Field crop: maize
Growth stage: 2
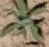
Species: atriplex